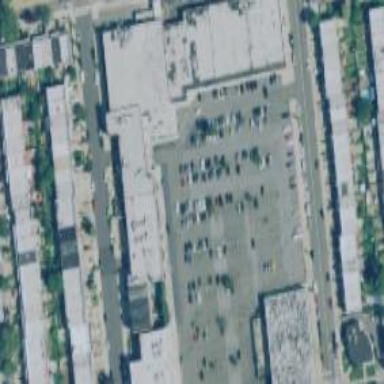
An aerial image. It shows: Retail area.